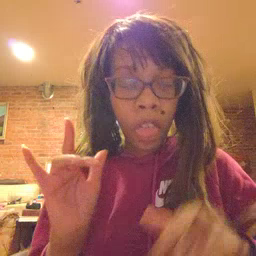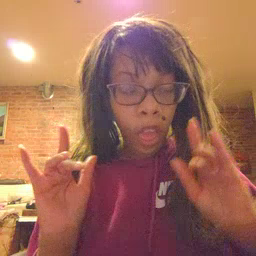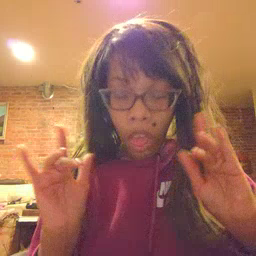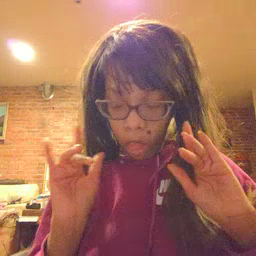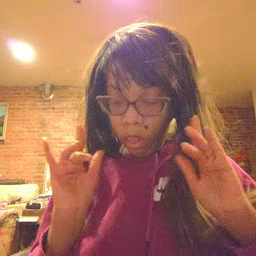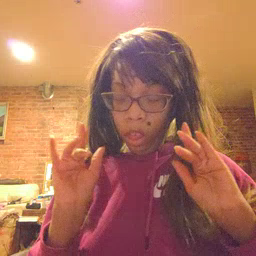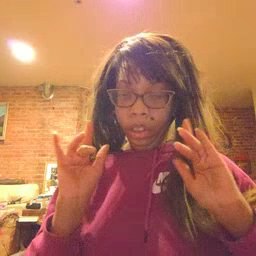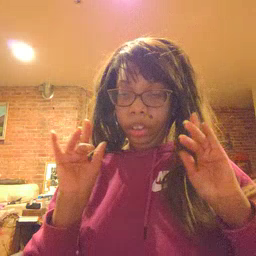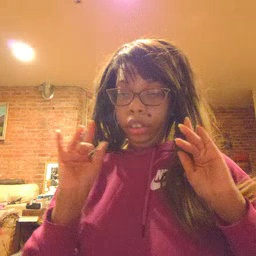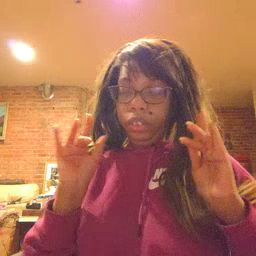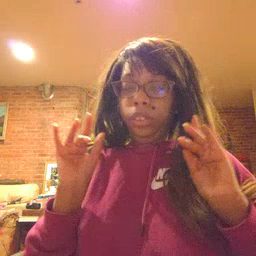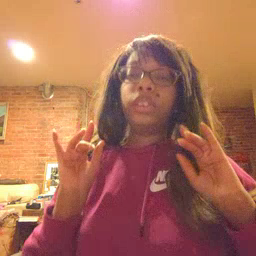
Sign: yucky